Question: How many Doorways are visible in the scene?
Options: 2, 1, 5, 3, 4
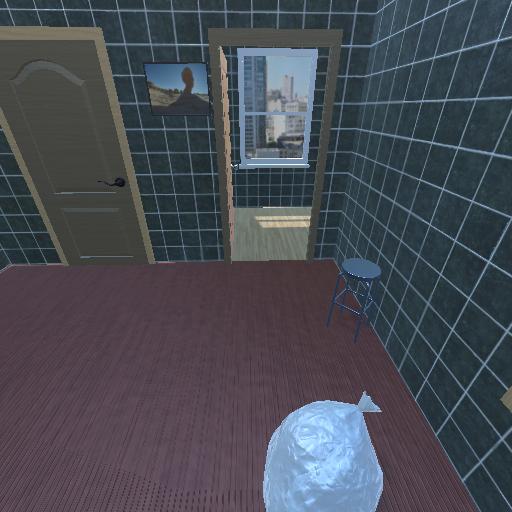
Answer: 2